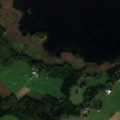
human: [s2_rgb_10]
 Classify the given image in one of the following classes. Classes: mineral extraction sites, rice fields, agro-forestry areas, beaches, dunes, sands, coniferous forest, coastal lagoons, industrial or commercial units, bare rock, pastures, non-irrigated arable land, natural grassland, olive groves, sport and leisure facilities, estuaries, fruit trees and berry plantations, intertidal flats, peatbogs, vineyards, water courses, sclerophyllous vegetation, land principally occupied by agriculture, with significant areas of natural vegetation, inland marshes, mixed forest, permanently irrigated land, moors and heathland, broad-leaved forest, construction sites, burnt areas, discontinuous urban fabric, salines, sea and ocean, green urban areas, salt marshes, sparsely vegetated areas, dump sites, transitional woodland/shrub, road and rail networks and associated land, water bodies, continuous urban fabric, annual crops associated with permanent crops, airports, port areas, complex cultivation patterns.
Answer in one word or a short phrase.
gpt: non-irrigated arable land, mixed forest, inland marshes, water bodies